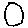
Label: circle